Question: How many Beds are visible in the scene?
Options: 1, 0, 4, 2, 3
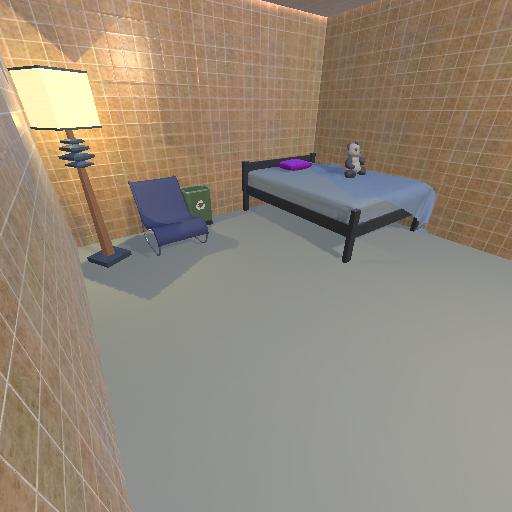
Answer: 1